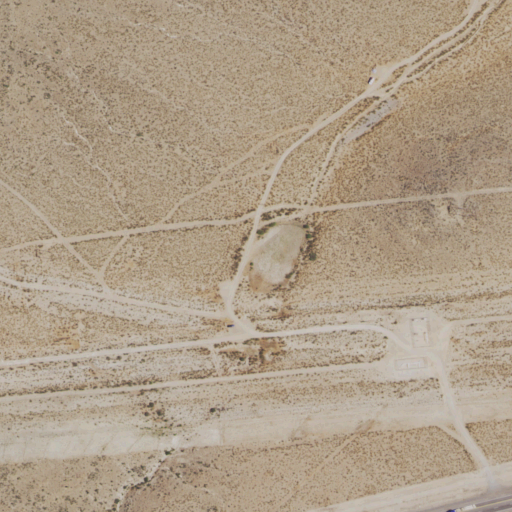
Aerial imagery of gap in New Mexico named Anthony Gap containing shrub, grassland, open development, and low intensity development